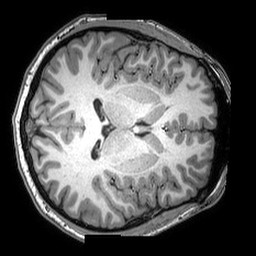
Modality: T1w
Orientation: axial
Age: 25
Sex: male
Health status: healthy
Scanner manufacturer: philips
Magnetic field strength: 3 T
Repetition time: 0.007135 s
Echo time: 0.003218 s